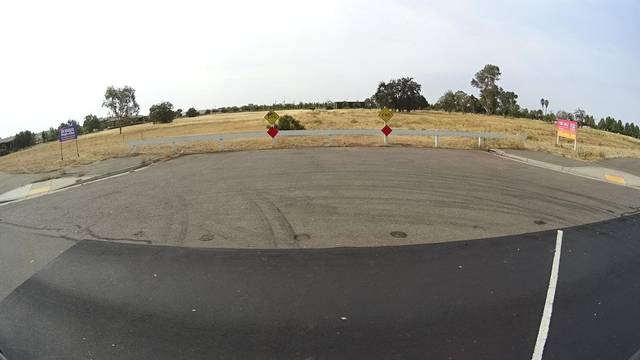
Region: United States
Coordinates: 38.409, -121.402